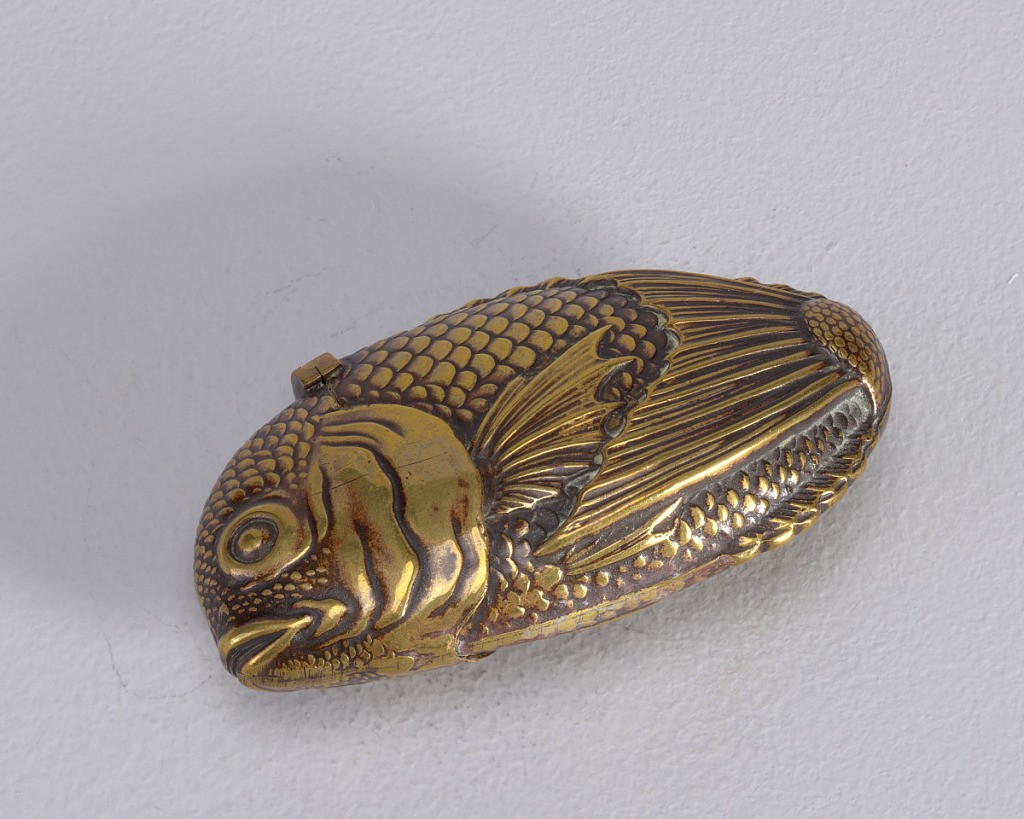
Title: Fish with Folded Fin
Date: late 19th century
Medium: Brass
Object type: Matchsafe
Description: In the shape of a fish with raised decoration of scales, gils, fins, with tail folded over one side of body, slight patina all over. Head flips open, hinged on top. Scales likely intended as striker.